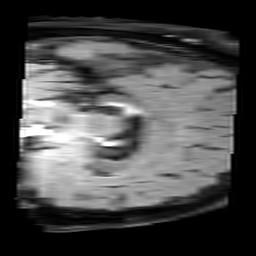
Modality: FLAIR
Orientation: sagittal
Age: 54
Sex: female
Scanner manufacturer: siemens
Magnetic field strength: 3 T
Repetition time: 9 s
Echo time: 0.099 s